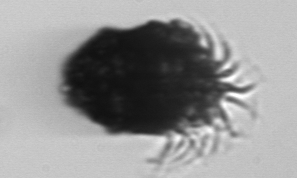
Label: Stenosemella_pacifica